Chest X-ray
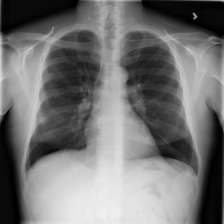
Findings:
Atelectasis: positive
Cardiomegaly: negative
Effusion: negative
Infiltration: negative
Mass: negative
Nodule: positive
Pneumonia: negative
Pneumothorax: negative
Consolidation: negative
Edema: negative
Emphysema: negative
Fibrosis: negative
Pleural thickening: negative
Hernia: negative